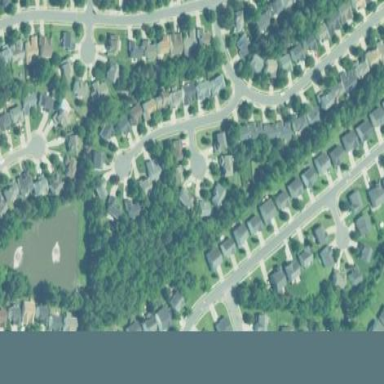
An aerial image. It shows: Residential area consisting of single-family homes.